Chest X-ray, AP view. Patient: 71 years old, sex M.
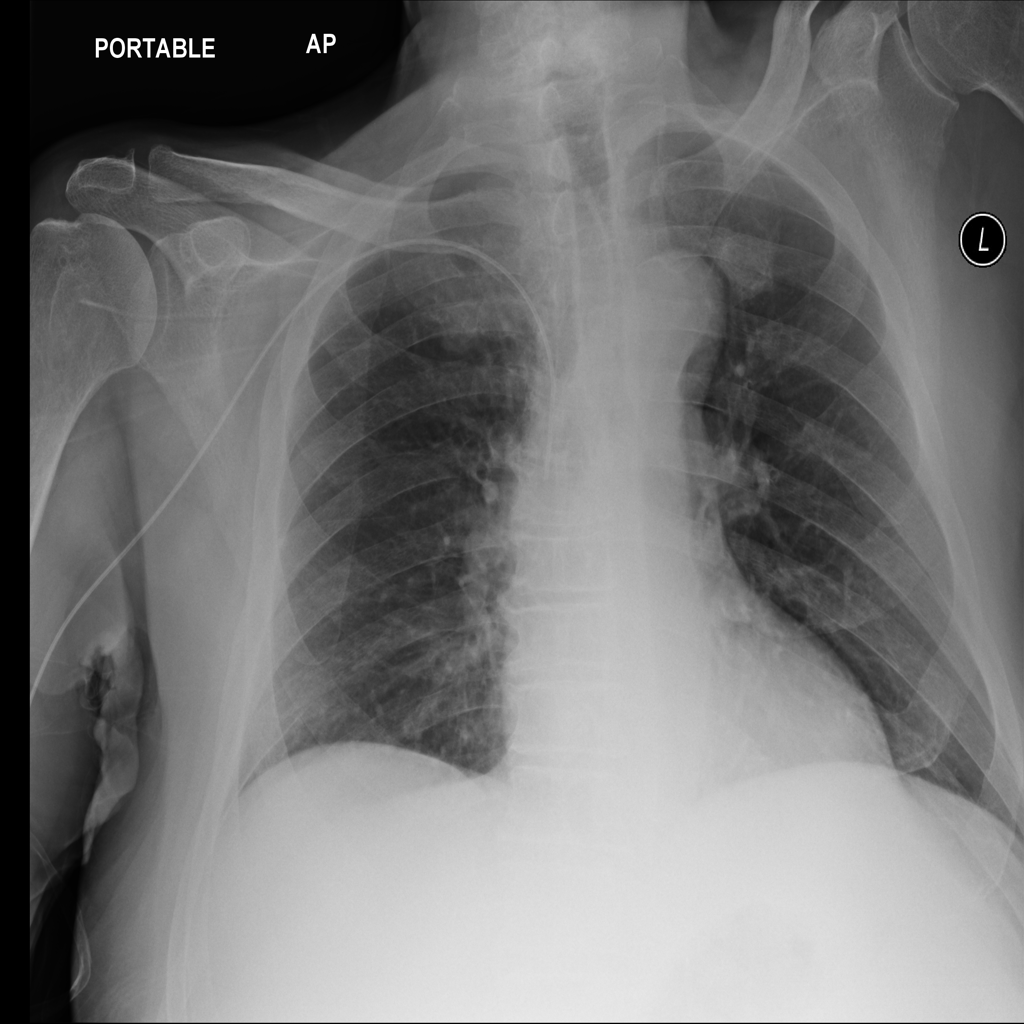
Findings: No Finding